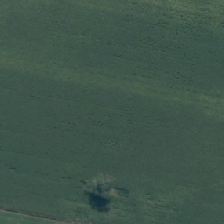
Land cover: shortrotation_cropland